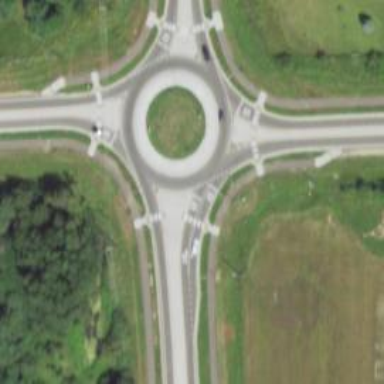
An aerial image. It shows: Asphalt road that is secondary route leading to roundabout.